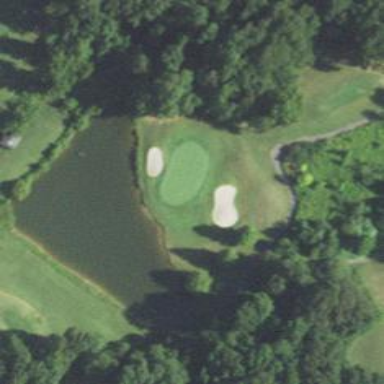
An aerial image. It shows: Golf hole.